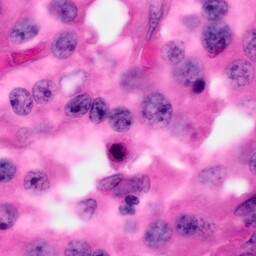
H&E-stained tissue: Pancreatic